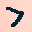
Label: 7